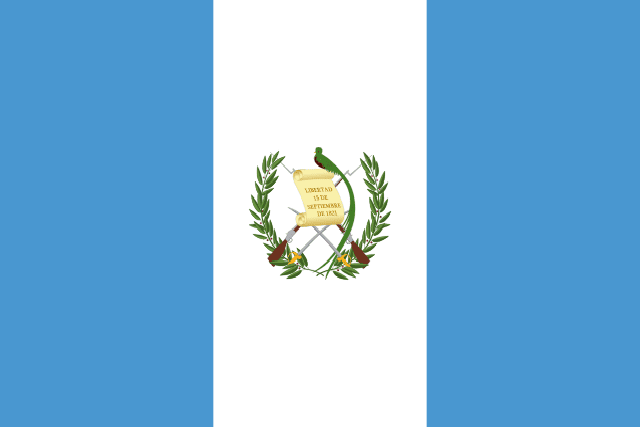
Country: Guatemala
Country code: gt